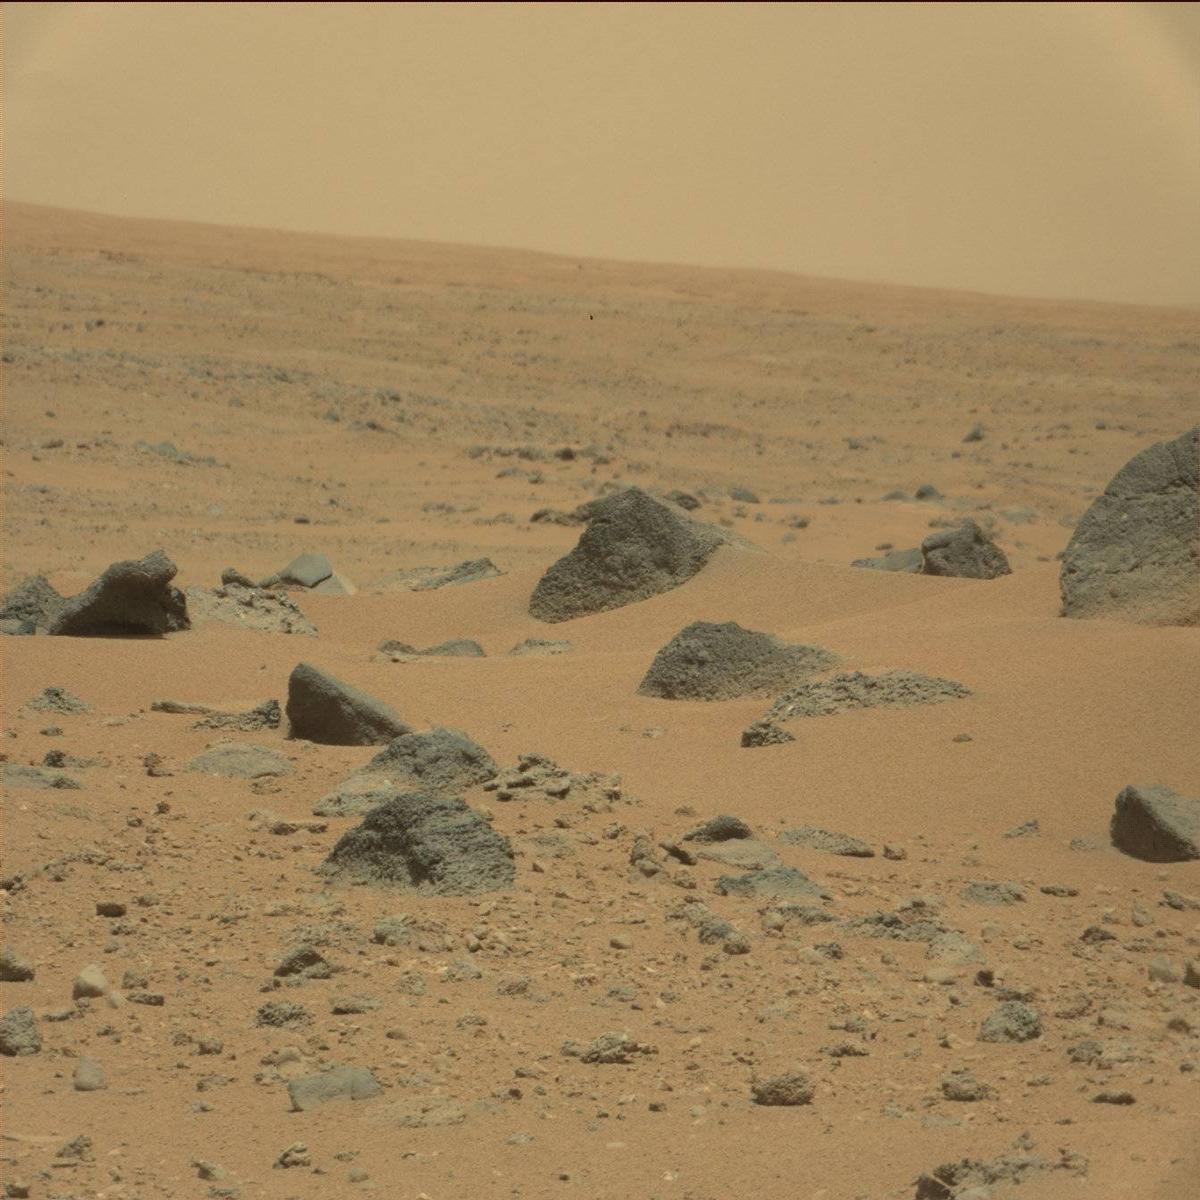
Terrain classes present: Bedrock, Ridge, Rock, Sand / Soil